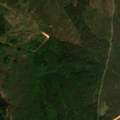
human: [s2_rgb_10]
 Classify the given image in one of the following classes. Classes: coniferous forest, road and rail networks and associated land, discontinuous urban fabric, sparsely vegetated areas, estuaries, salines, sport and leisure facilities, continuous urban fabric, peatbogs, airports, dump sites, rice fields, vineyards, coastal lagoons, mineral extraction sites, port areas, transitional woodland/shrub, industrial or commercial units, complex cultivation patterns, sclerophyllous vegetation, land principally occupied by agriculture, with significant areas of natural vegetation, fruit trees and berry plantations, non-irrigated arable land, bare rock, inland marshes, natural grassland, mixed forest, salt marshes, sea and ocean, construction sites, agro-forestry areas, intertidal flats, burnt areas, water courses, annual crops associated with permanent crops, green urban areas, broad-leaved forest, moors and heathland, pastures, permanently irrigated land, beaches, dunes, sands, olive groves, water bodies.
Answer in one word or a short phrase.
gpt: broad-leaved forest, coniferous forest, mixed forest, transitional woodland/shrub